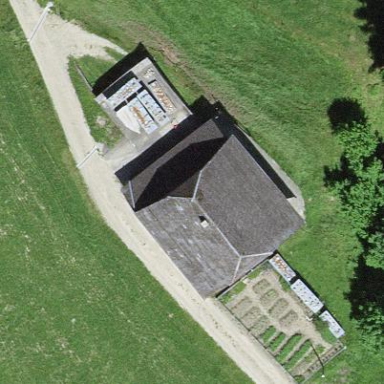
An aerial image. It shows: Farm building.